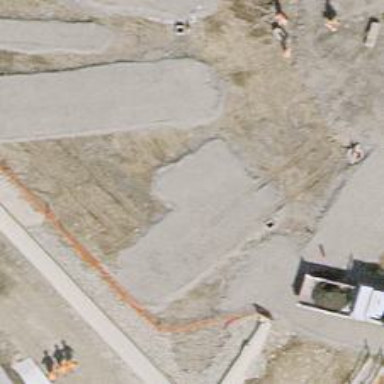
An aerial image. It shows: Playground structure.